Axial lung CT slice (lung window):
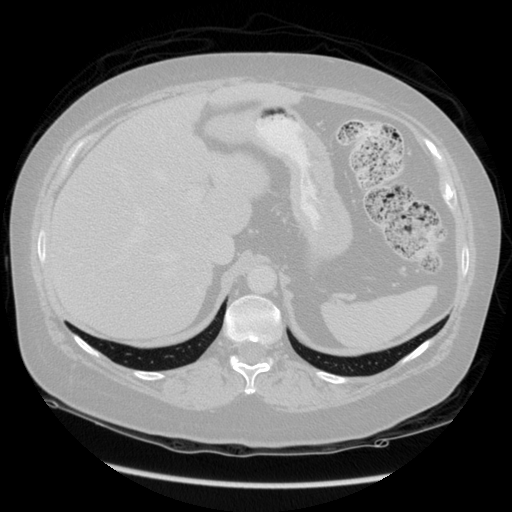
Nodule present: no